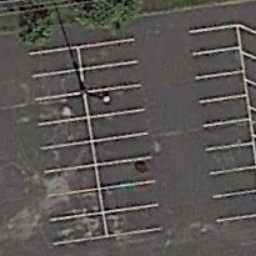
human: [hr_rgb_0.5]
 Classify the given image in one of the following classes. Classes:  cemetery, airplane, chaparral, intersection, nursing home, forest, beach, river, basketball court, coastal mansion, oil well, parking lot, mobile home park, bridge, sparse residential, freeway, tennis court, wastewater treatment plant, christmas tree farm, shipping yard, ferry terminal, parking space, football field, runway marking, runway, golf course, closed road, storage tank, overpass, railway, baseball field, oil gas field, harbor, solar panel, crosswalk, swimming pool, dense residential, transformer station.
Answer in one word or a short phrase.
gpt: parking space